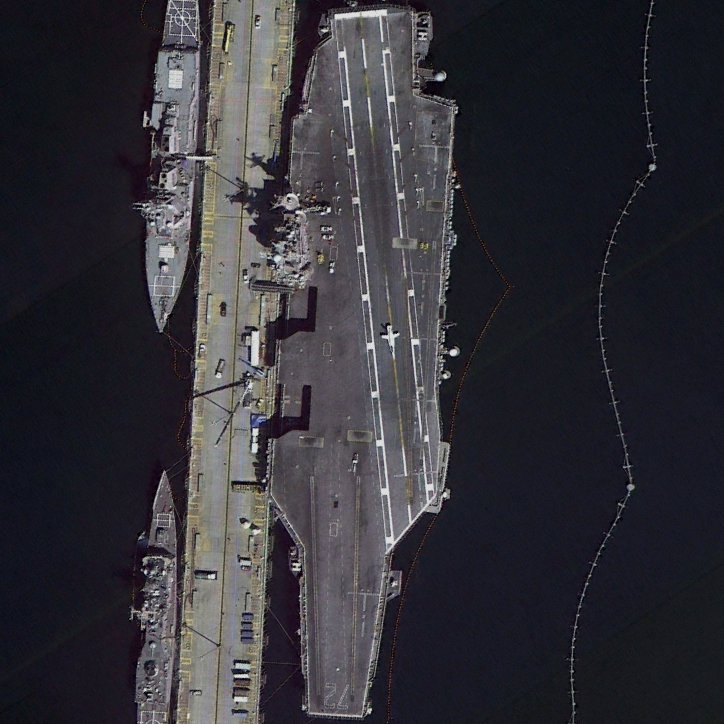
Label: aircraft_carrier